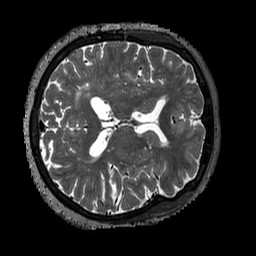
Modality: T2w
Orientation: axial
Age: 71
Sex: female
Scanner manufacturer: siemens
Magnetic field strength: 3 T
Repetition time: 3.2 s
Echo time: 0.567 s